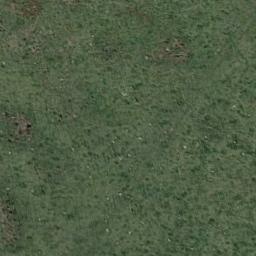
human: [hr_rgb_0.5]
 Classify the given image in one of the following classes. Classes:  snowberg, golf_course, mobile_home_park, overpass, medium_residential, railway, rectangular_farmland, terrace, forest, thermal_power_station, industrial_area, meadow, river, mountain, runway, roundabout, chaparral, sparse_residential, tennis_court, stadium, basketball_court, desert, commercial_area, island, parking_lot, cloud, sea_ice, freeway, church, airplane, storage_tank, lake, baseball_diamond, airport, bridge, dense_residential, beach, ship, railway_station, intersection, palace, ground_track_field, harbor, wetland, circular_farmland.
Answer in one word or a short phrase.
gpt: meadow